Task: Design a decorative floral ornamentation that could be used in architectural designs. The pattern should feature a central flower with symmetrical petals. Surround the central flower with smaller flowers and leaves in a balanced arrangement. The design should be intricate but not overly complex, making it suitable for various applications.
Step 1222:
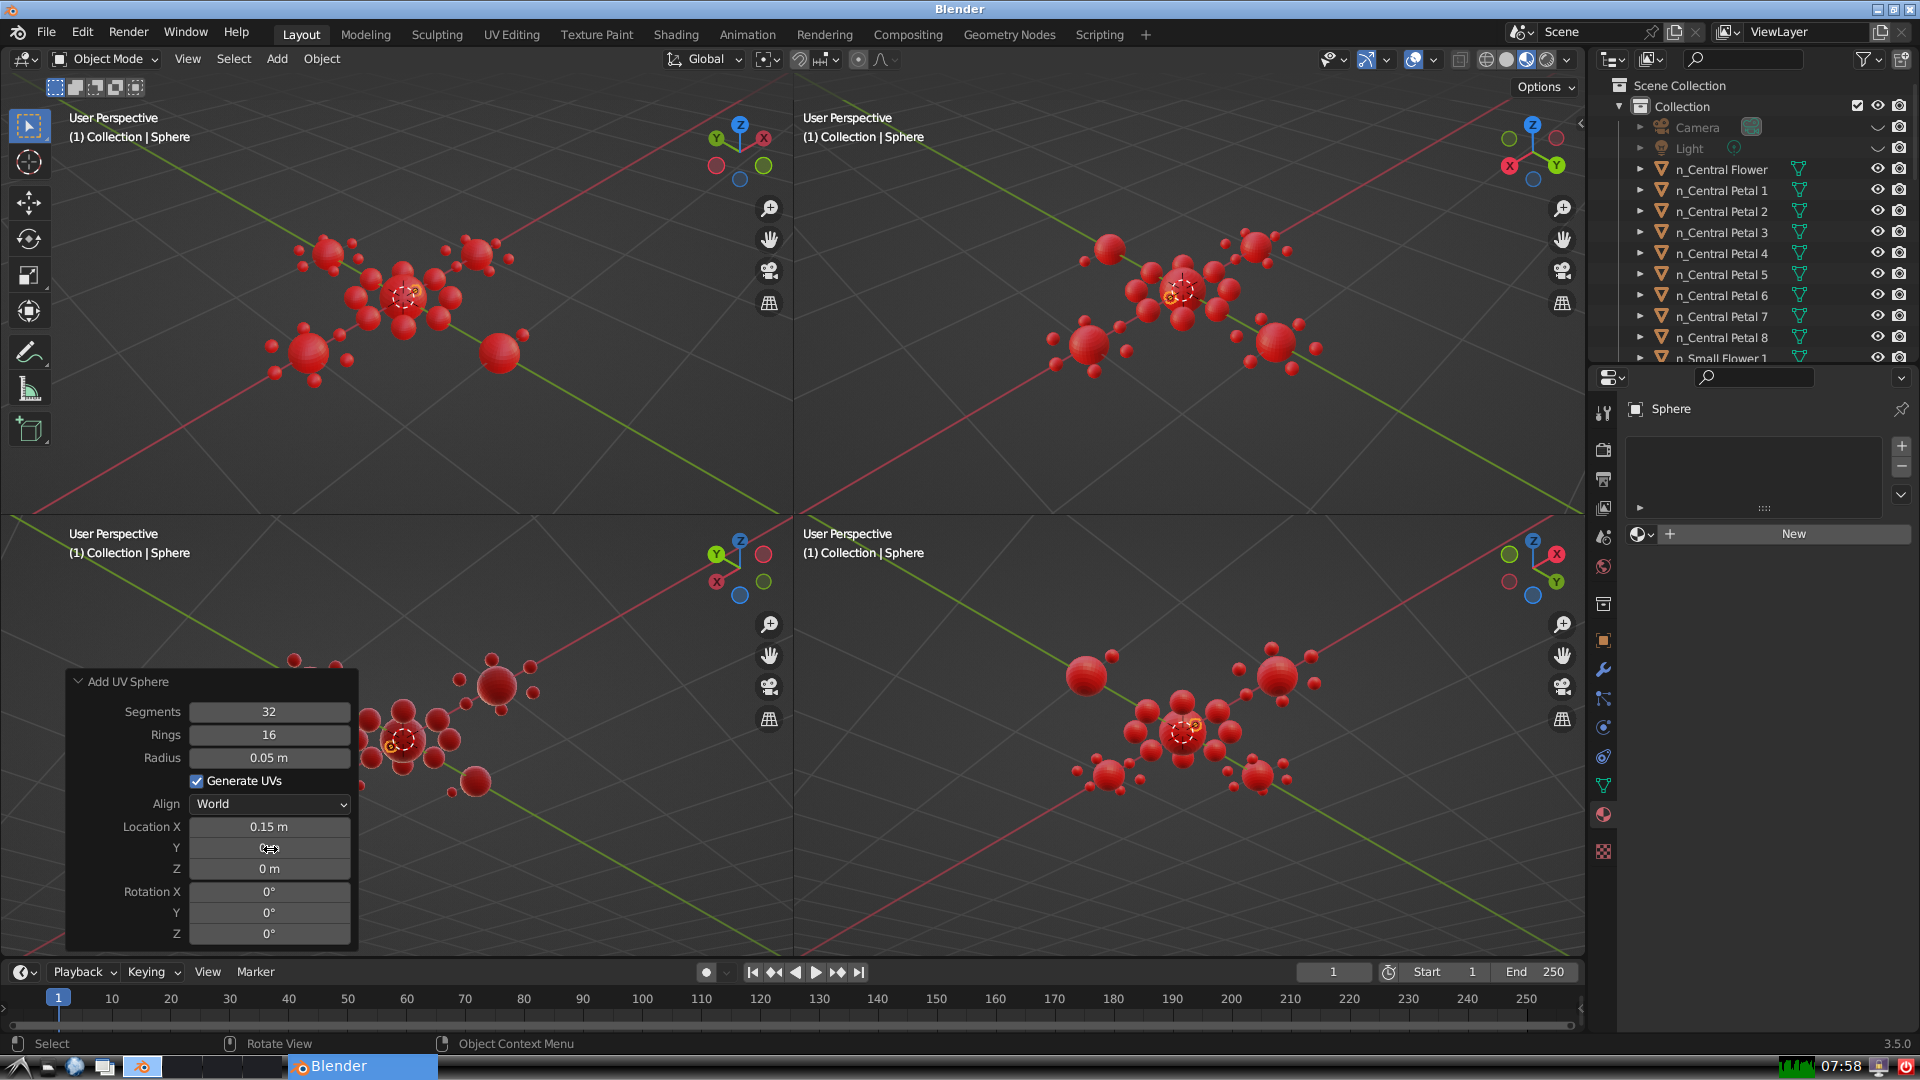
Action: click: no